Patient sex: M
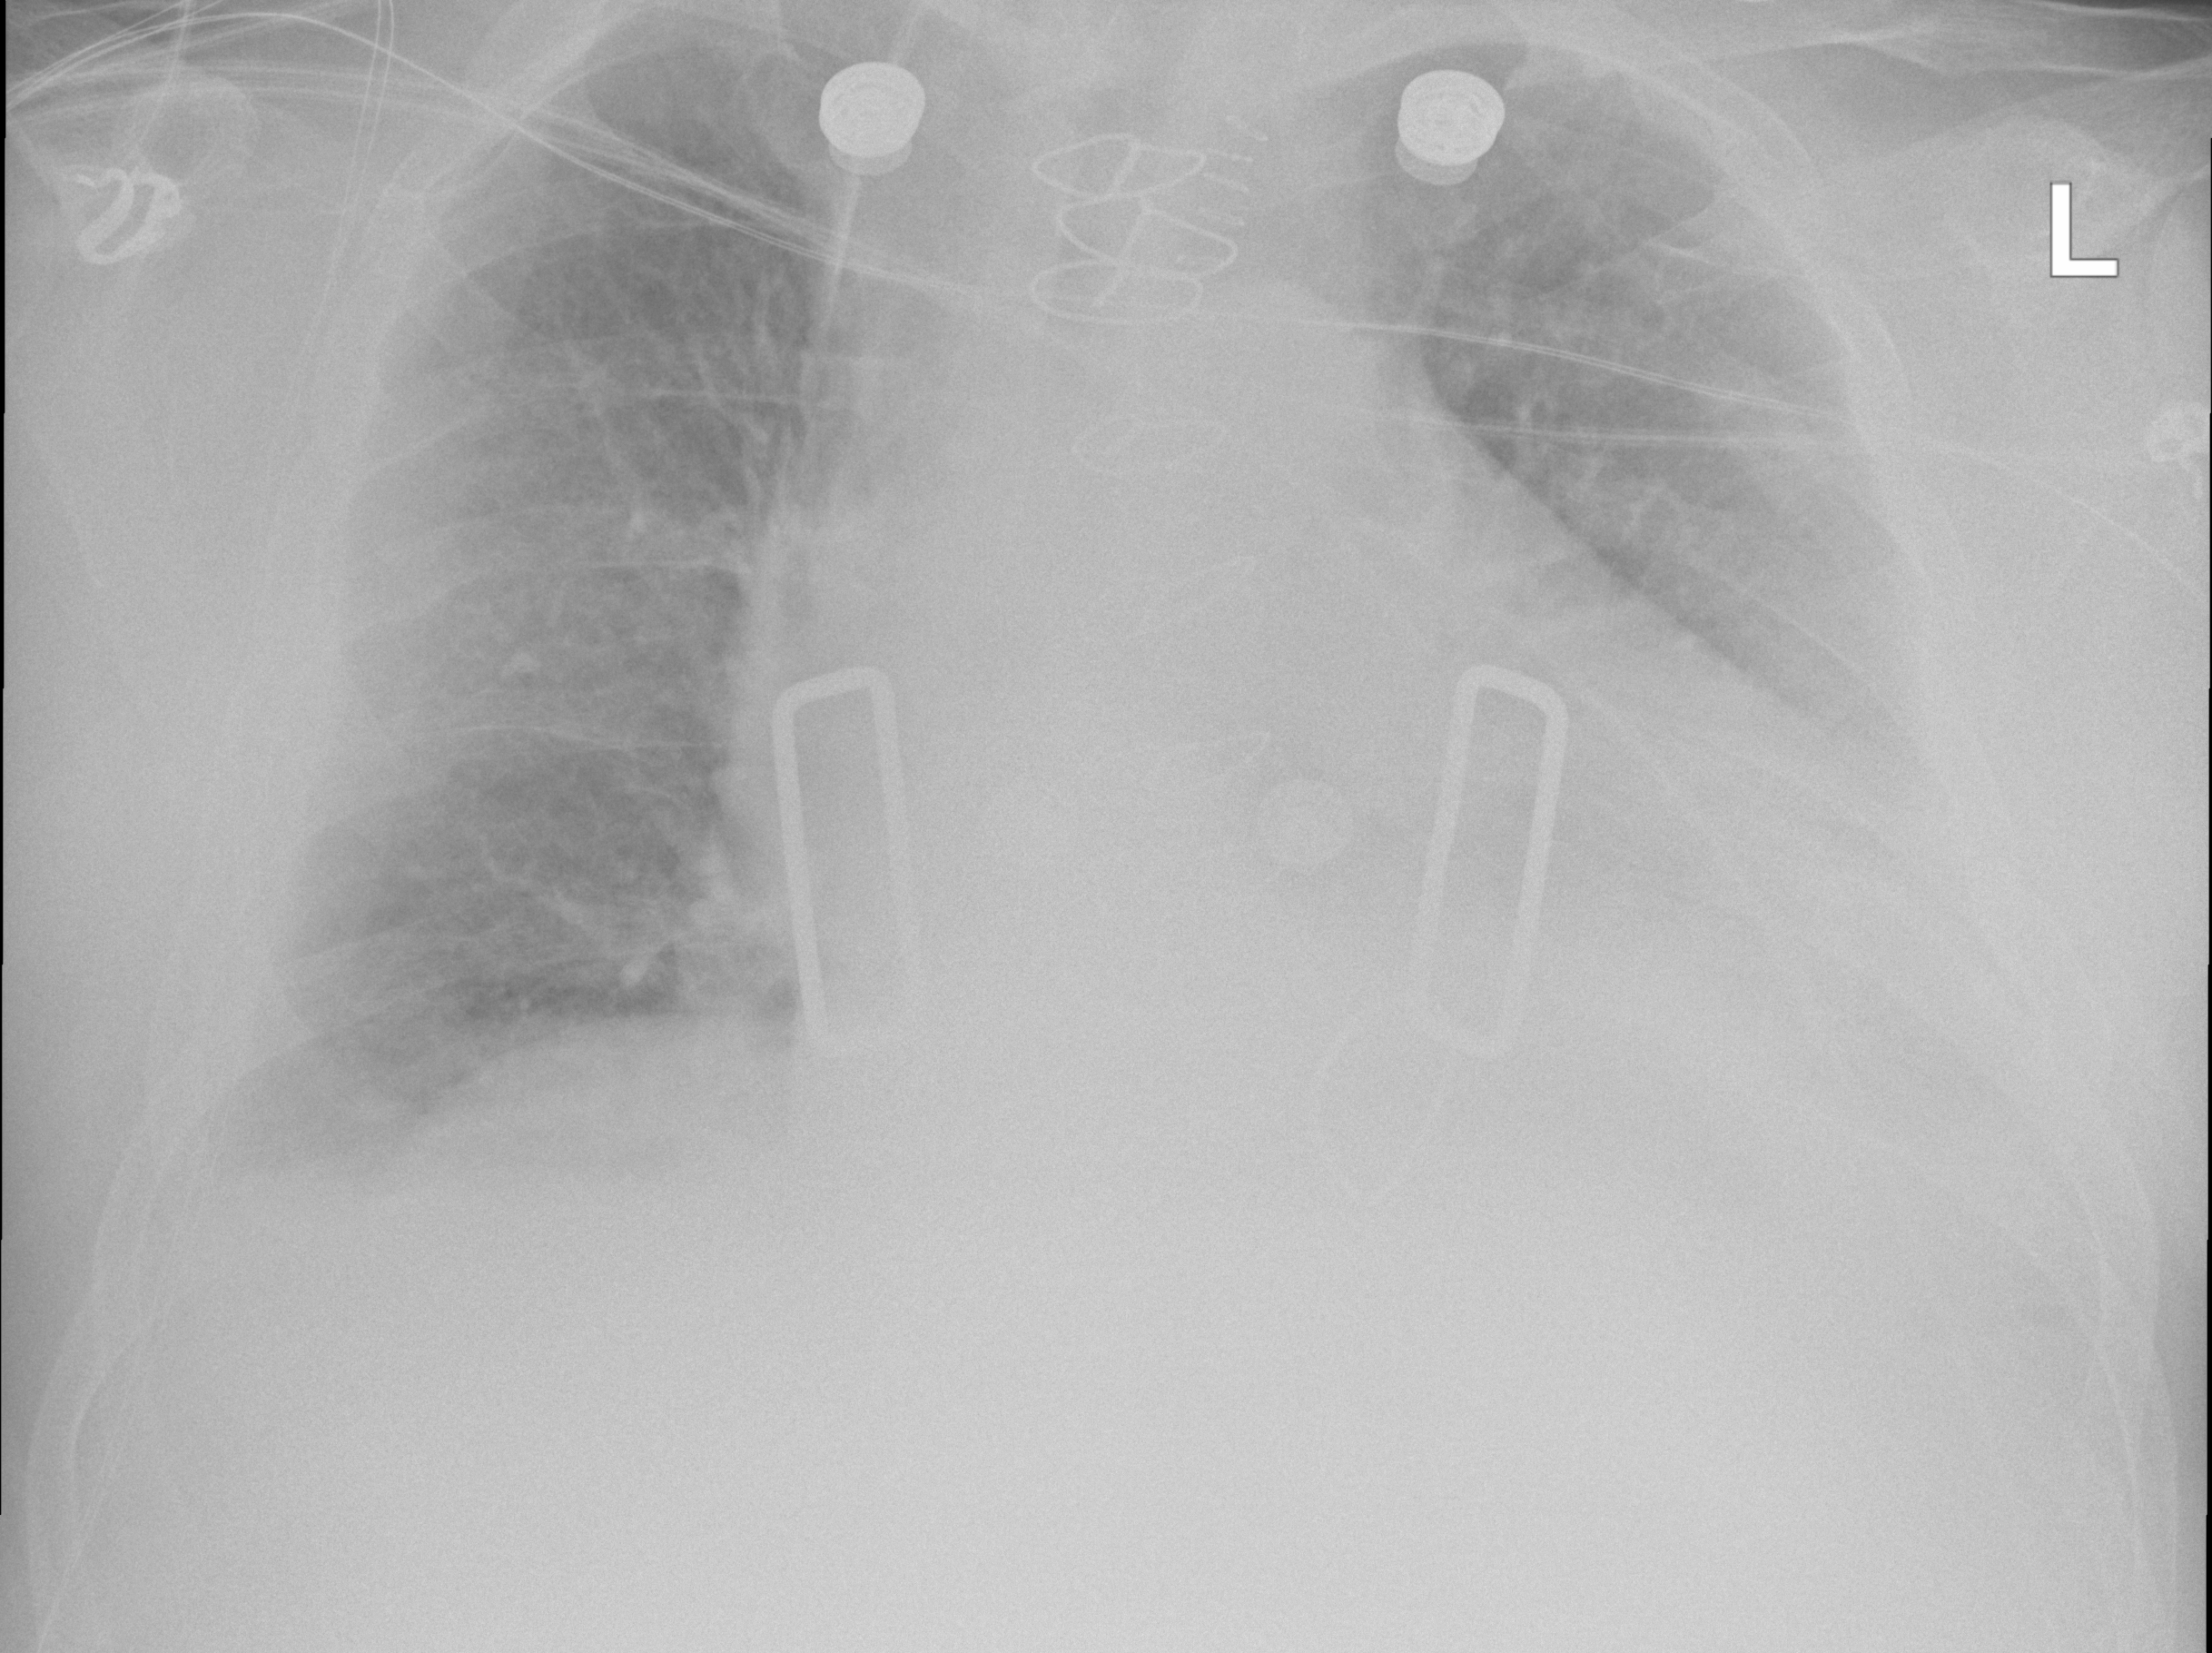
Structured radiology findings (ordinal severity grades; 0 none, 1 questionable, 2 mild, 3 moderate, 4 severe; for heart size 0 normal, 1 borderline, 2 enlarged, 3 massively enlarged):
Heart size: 3
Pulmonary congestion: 2
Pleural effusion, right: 1
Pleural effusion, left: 2
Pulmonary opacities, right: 2
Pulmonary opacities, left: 2
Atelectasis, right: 2
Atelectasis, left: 2